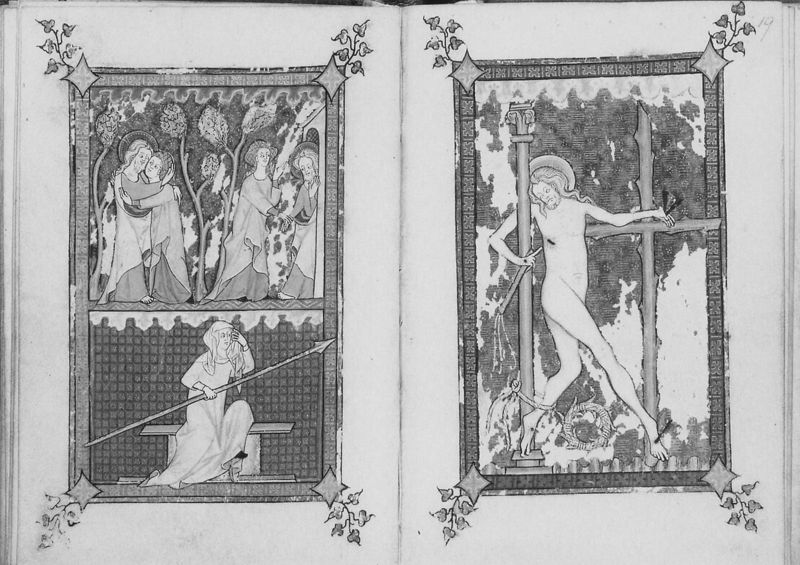
Titel: The Rothschild Canticles
Institution: New Haven, Beinecke Rare Book and Manuscript Library
Schlagwörter: baum, mann, nackt, wunde, bäume, frauen, menschen, frau, säule, zeichnung, rahmen, bild, gitter, gewand, paar, ranken, umarmung, bank, lanze, nägel, foto, blut, buch, fuss, kreuz, radierung, stich, seite, illustration, schwarzweiß, kranz, buchseite, heiligenschein, efeu, christus, jesus, speer, szenen, rohr, fessel, efau, branken